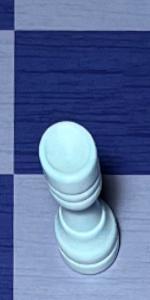
Label: Rook_White